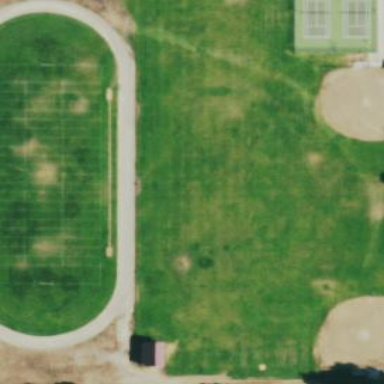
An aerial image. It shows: Soccer pitch for leisureland activities.